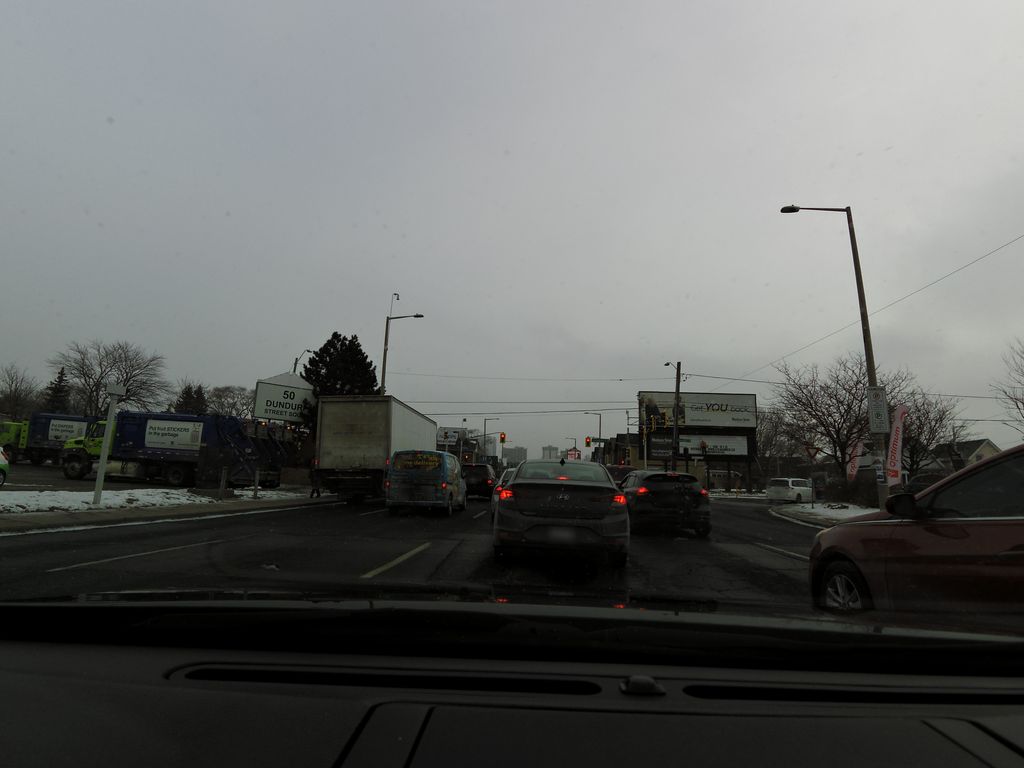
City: hamilton